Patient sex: F
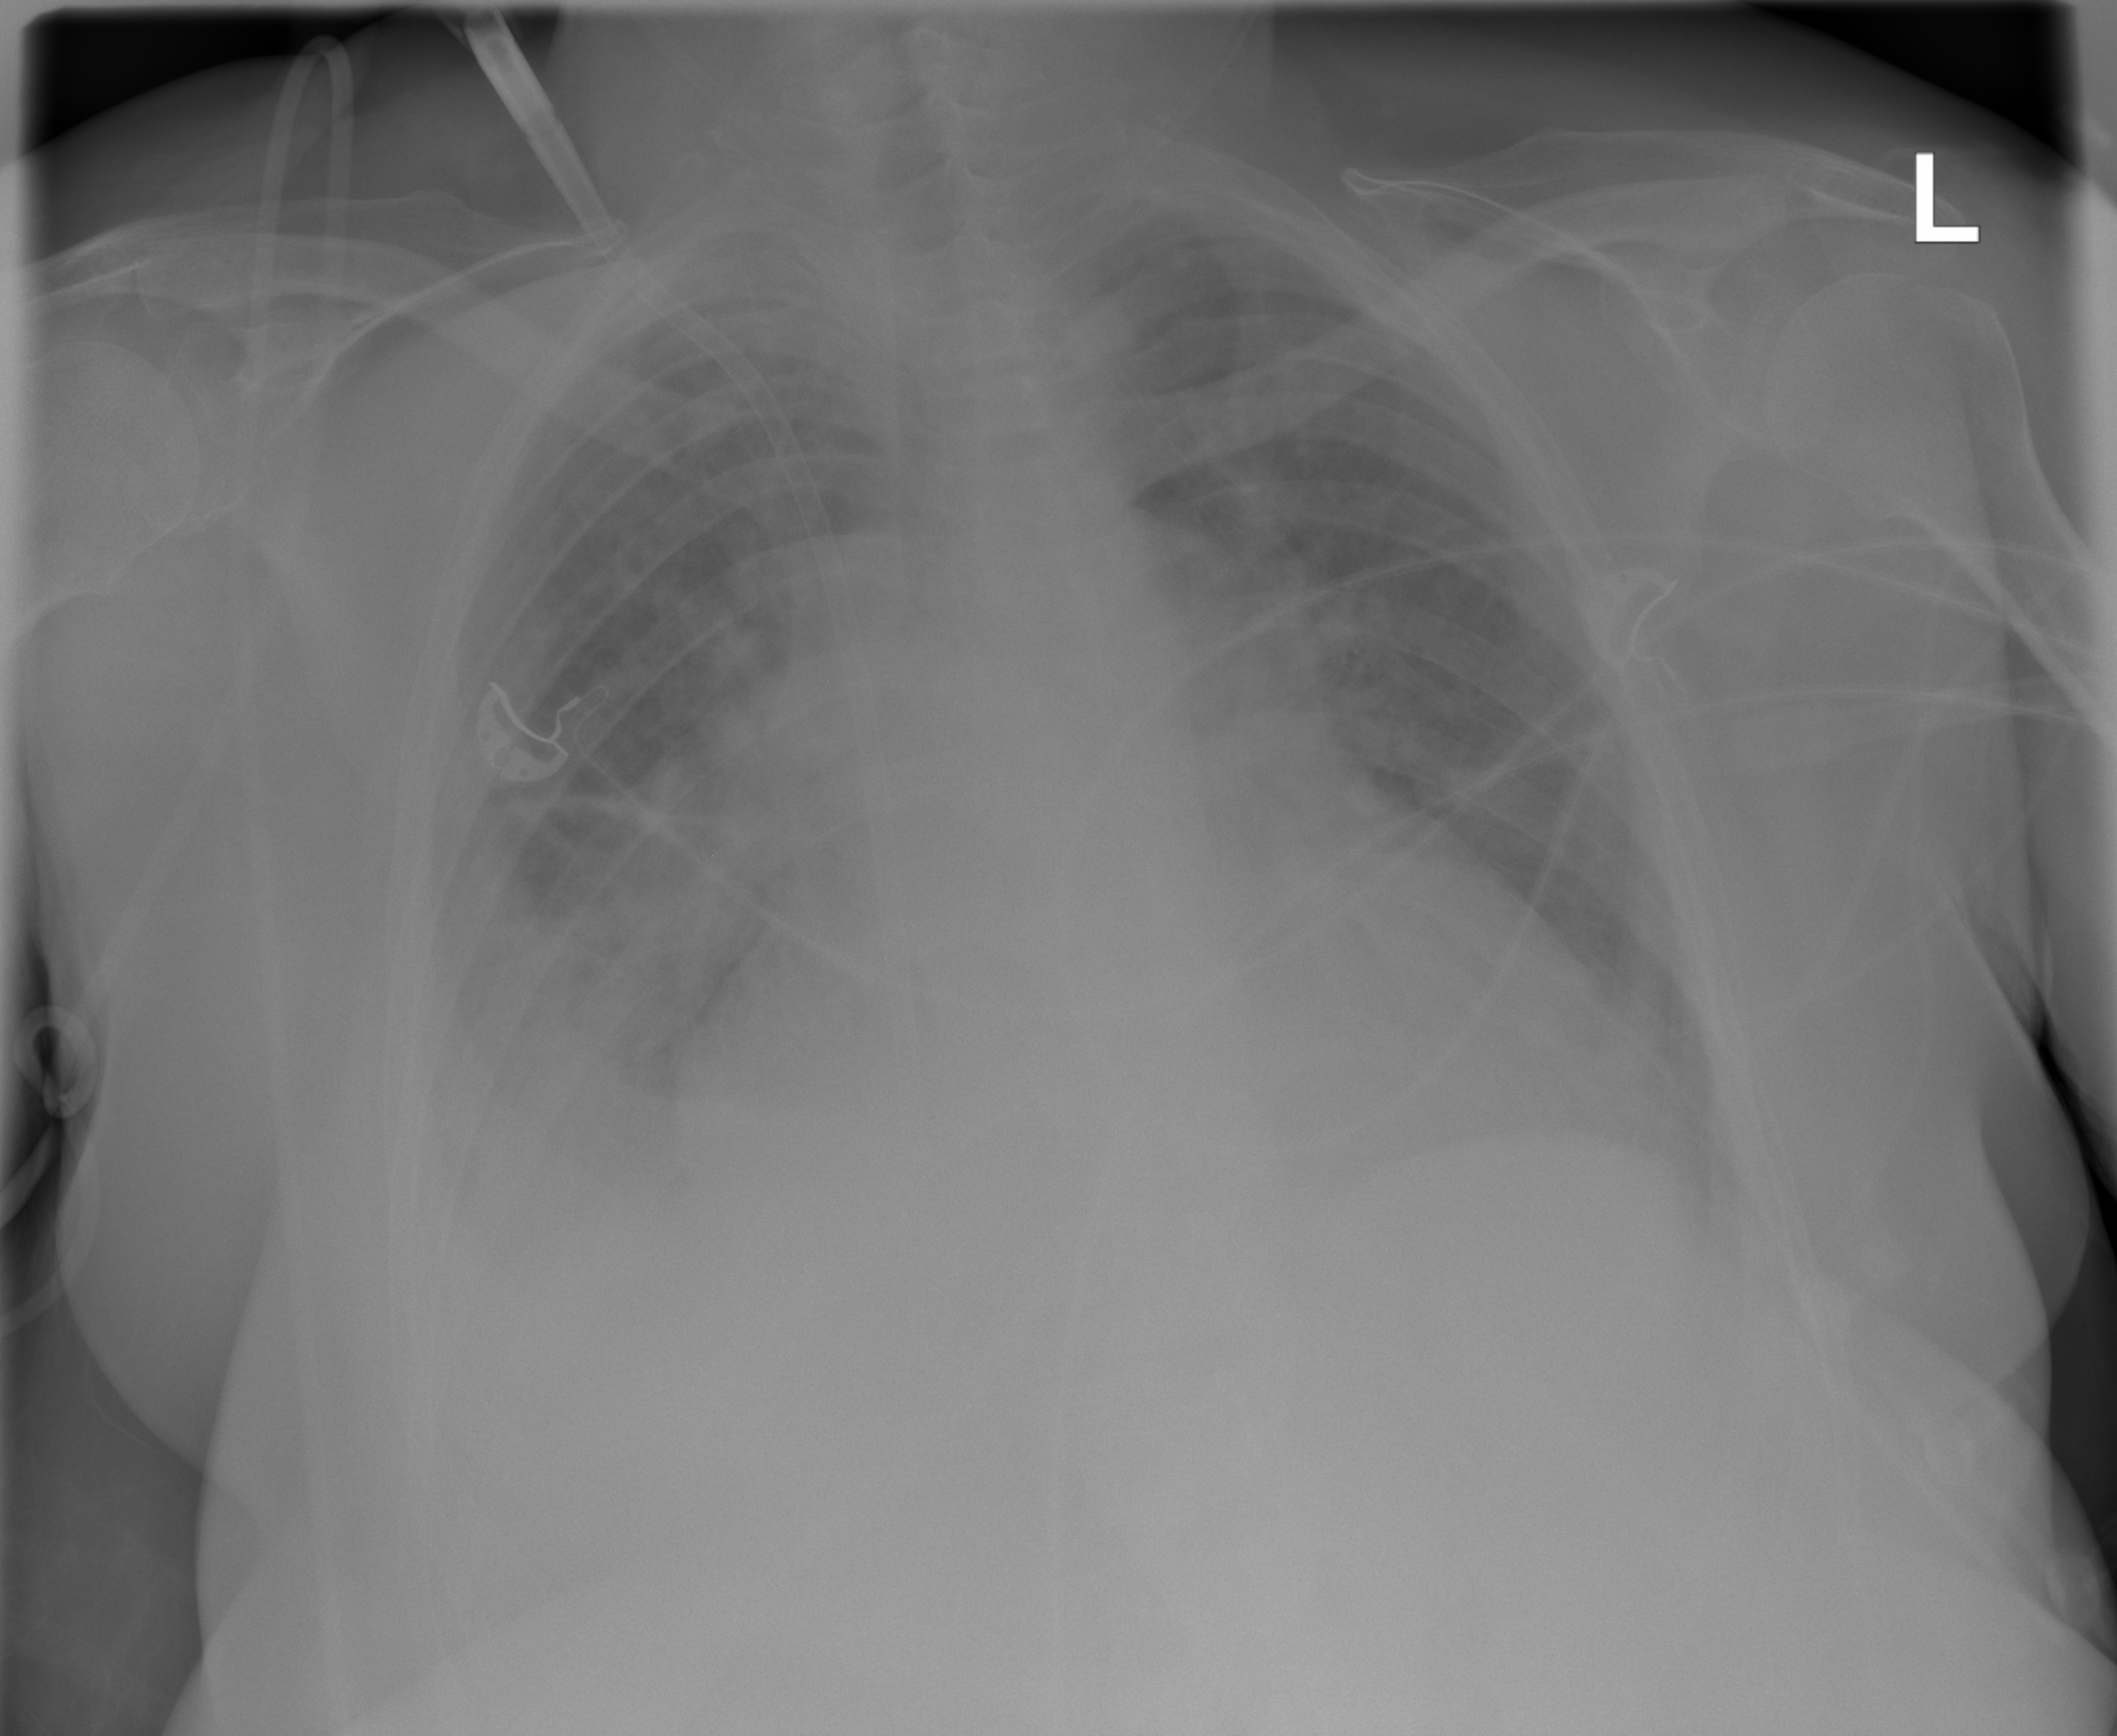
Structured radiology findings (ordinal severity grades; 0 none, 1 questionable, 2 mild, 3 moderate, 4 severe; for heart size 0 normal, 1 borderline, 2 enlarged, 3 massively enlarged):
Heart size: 2
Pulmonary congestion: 3
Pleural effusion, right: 3
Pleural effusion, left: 2
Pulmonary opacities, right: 2
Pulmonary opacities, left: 0
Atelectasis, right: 2
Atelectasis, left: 2